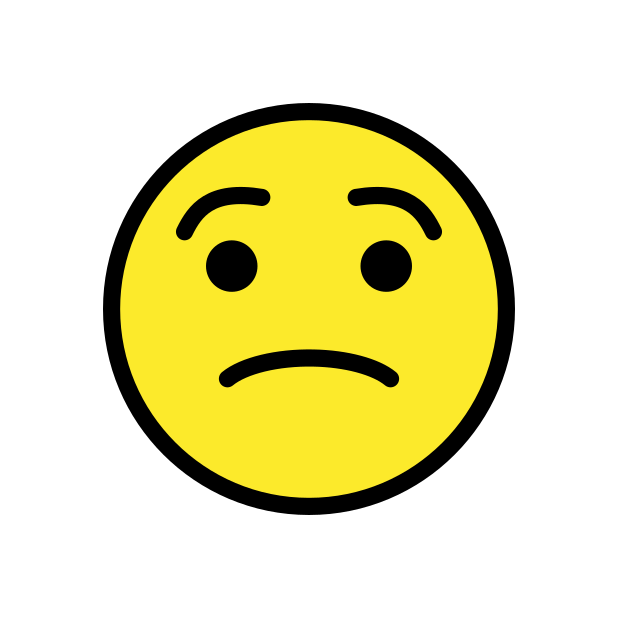
worried face